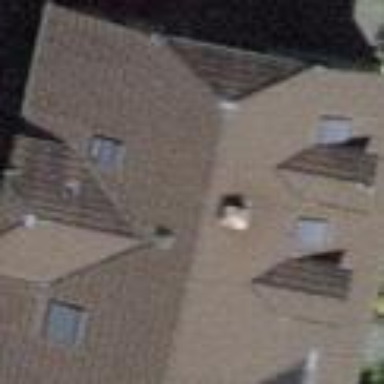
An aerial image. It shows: Half-hipped roof on apartment building.